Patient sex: M
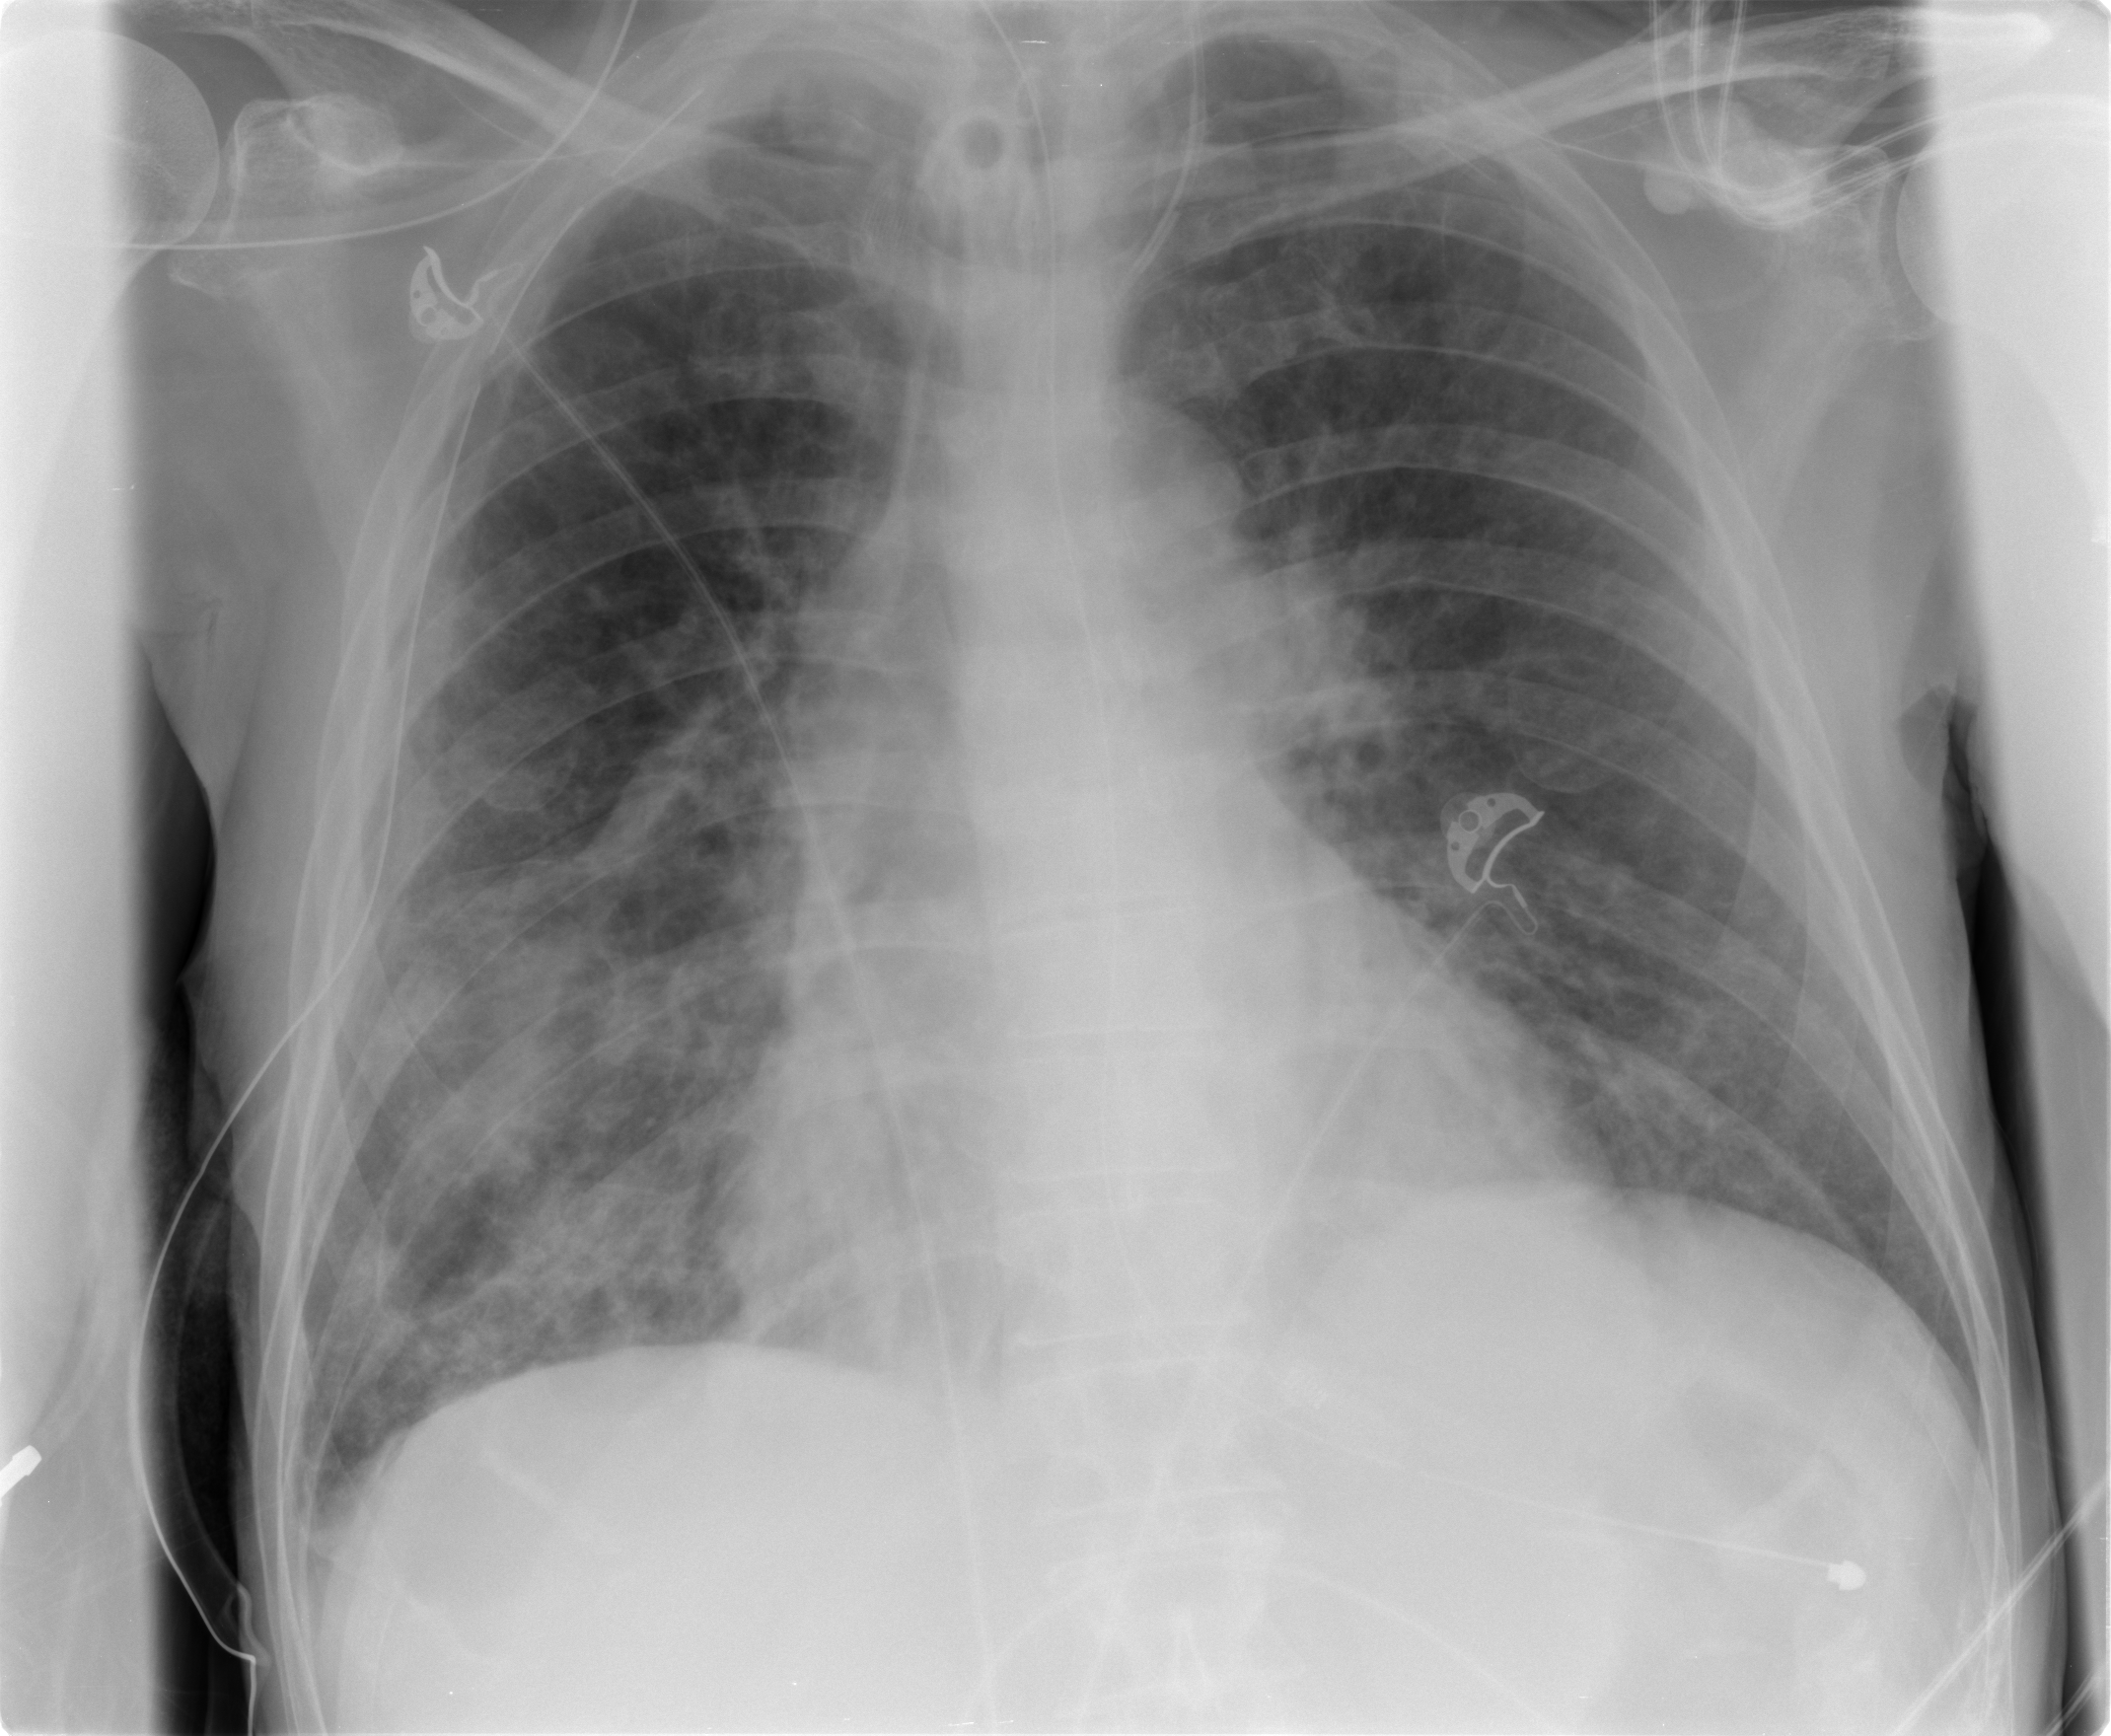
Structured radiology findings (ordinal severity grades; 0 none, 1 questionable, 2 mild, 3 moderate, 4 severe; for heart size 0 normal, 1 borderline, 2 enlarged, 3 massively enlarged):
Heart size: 0
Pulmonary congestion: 2
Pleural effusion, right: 1
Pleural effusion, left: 0
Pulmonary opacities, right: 3
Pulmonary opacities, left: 2
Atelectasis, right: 3
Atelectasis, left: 2